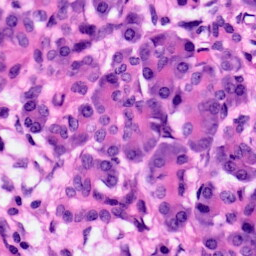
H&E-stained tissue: Pancreatic